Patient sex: M
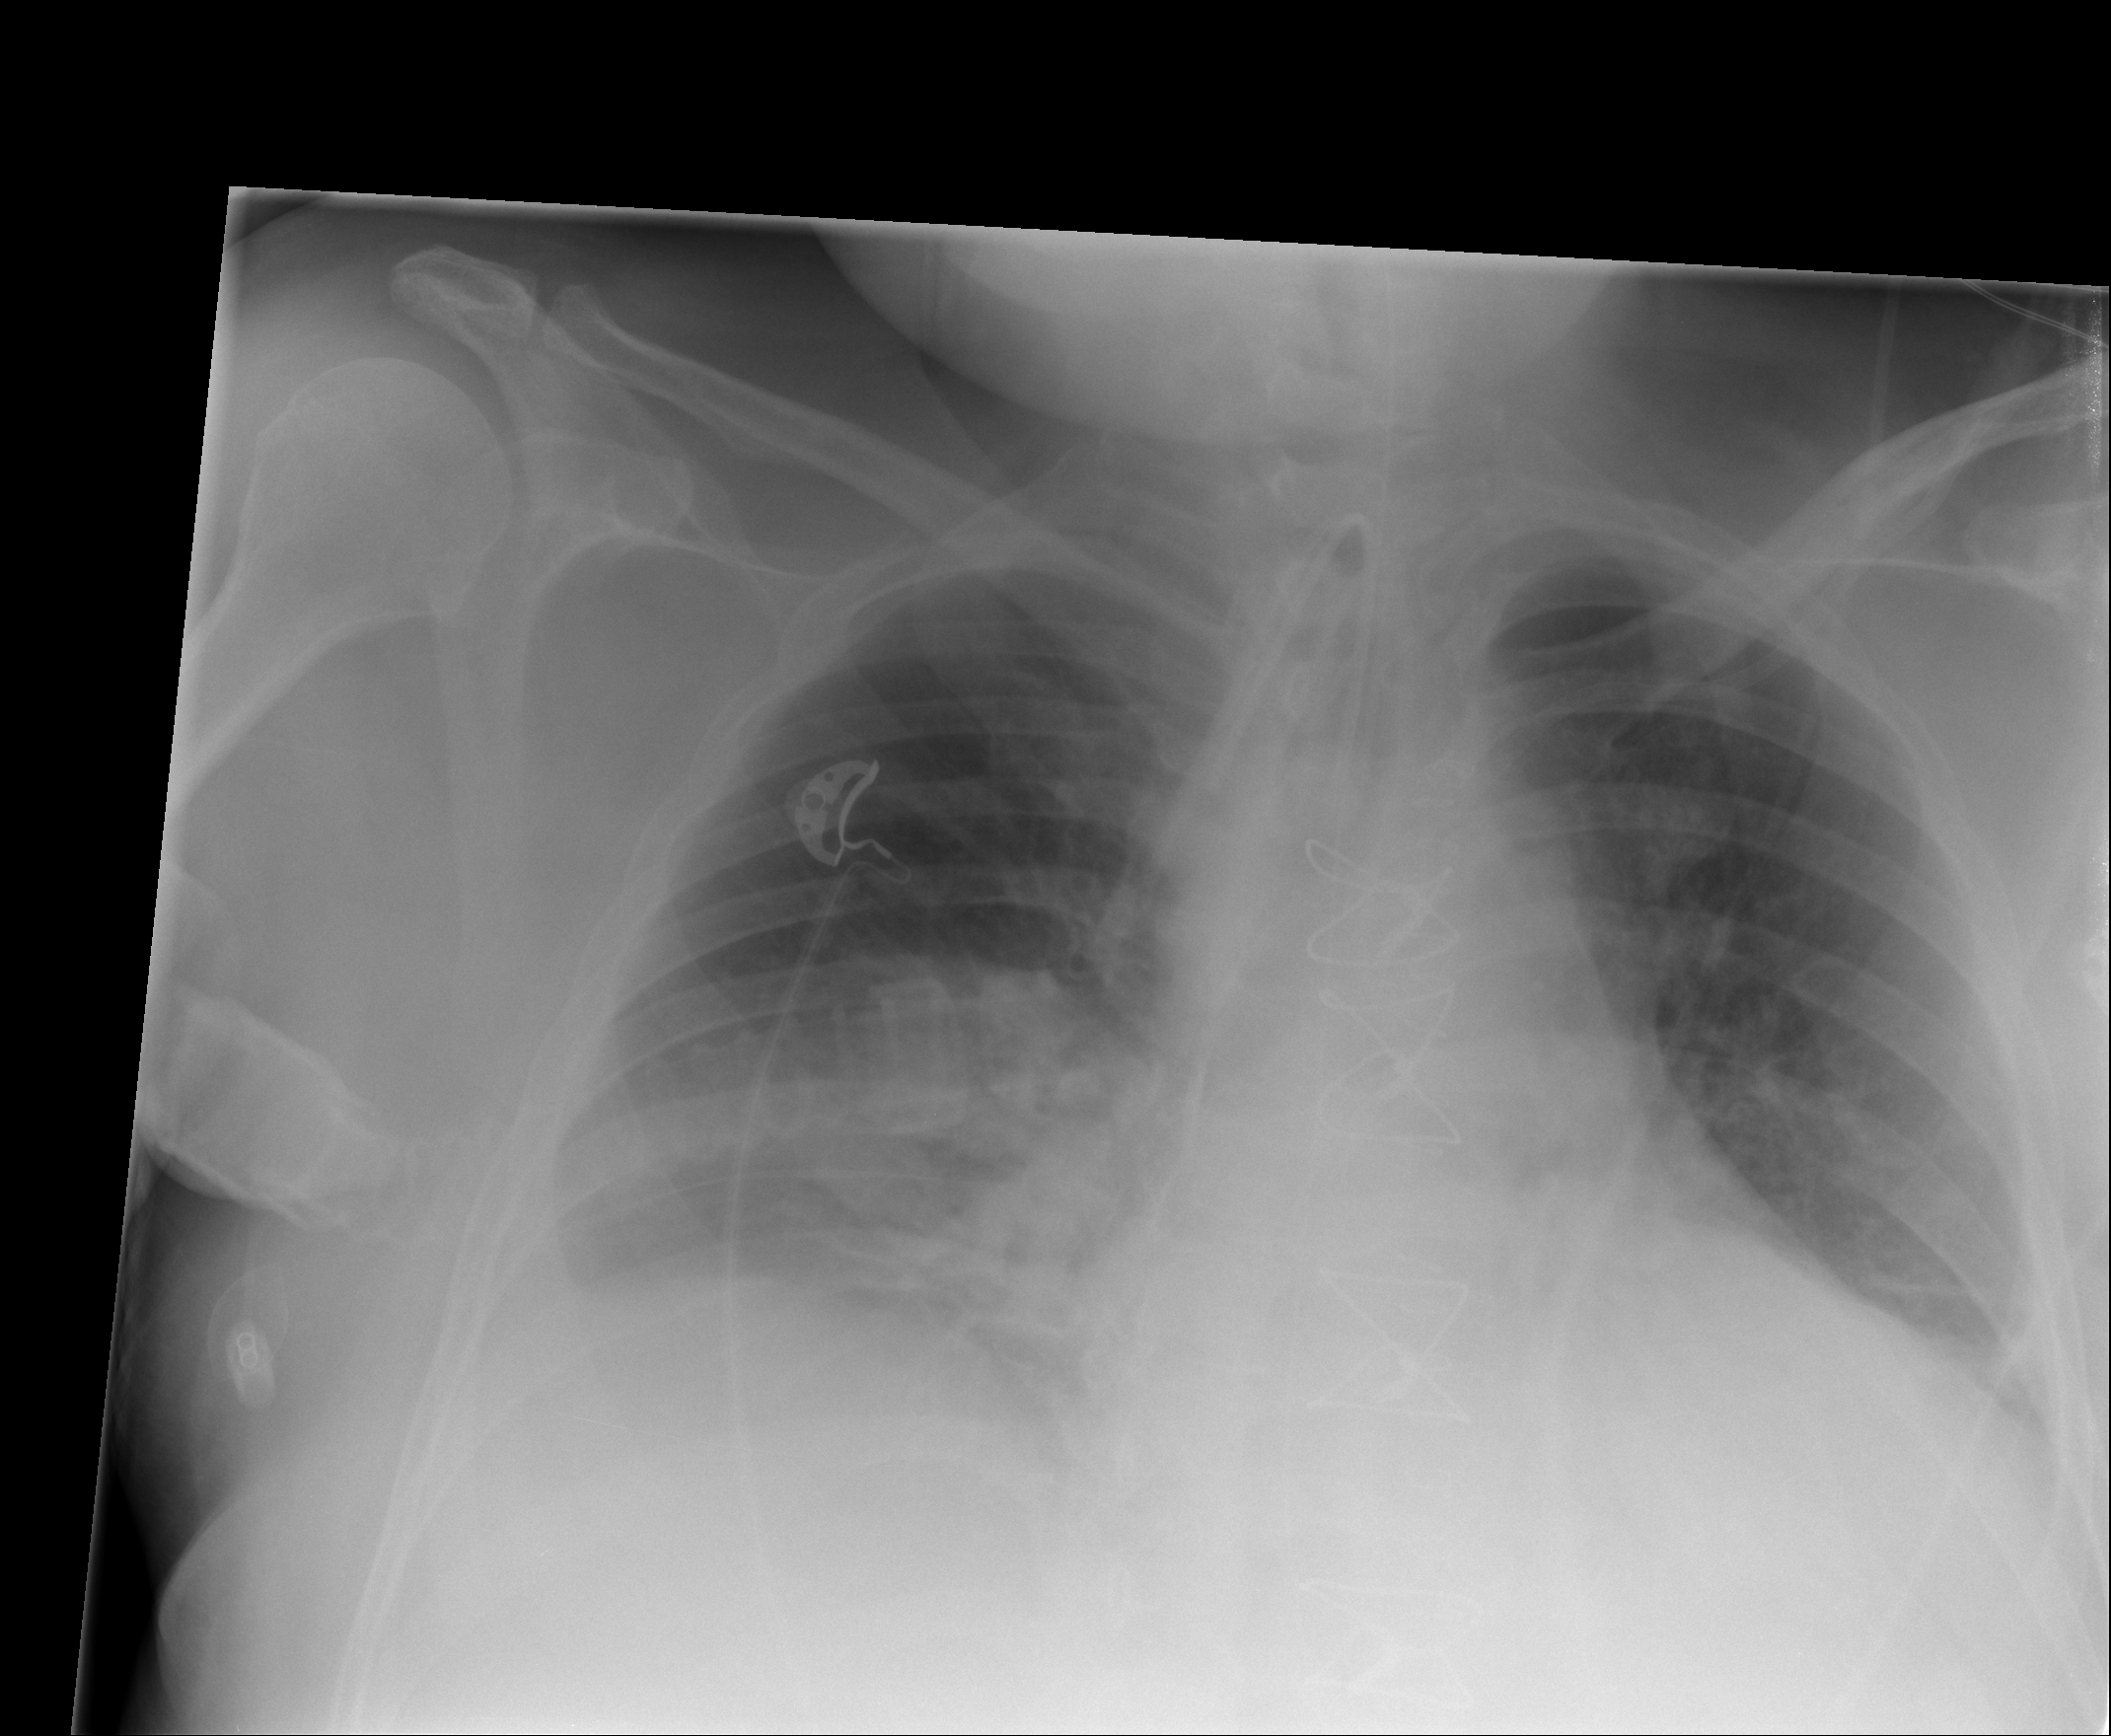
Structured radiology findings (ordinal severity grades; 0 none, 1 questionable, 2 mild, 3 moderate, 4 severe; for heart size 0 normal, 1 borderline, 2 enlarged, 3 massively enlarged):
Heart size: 2
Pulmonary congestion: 2
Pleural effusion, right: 2
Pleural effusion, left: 2
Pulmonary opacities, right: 0
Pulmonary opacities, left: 0
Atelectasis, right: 2
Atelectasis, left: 2